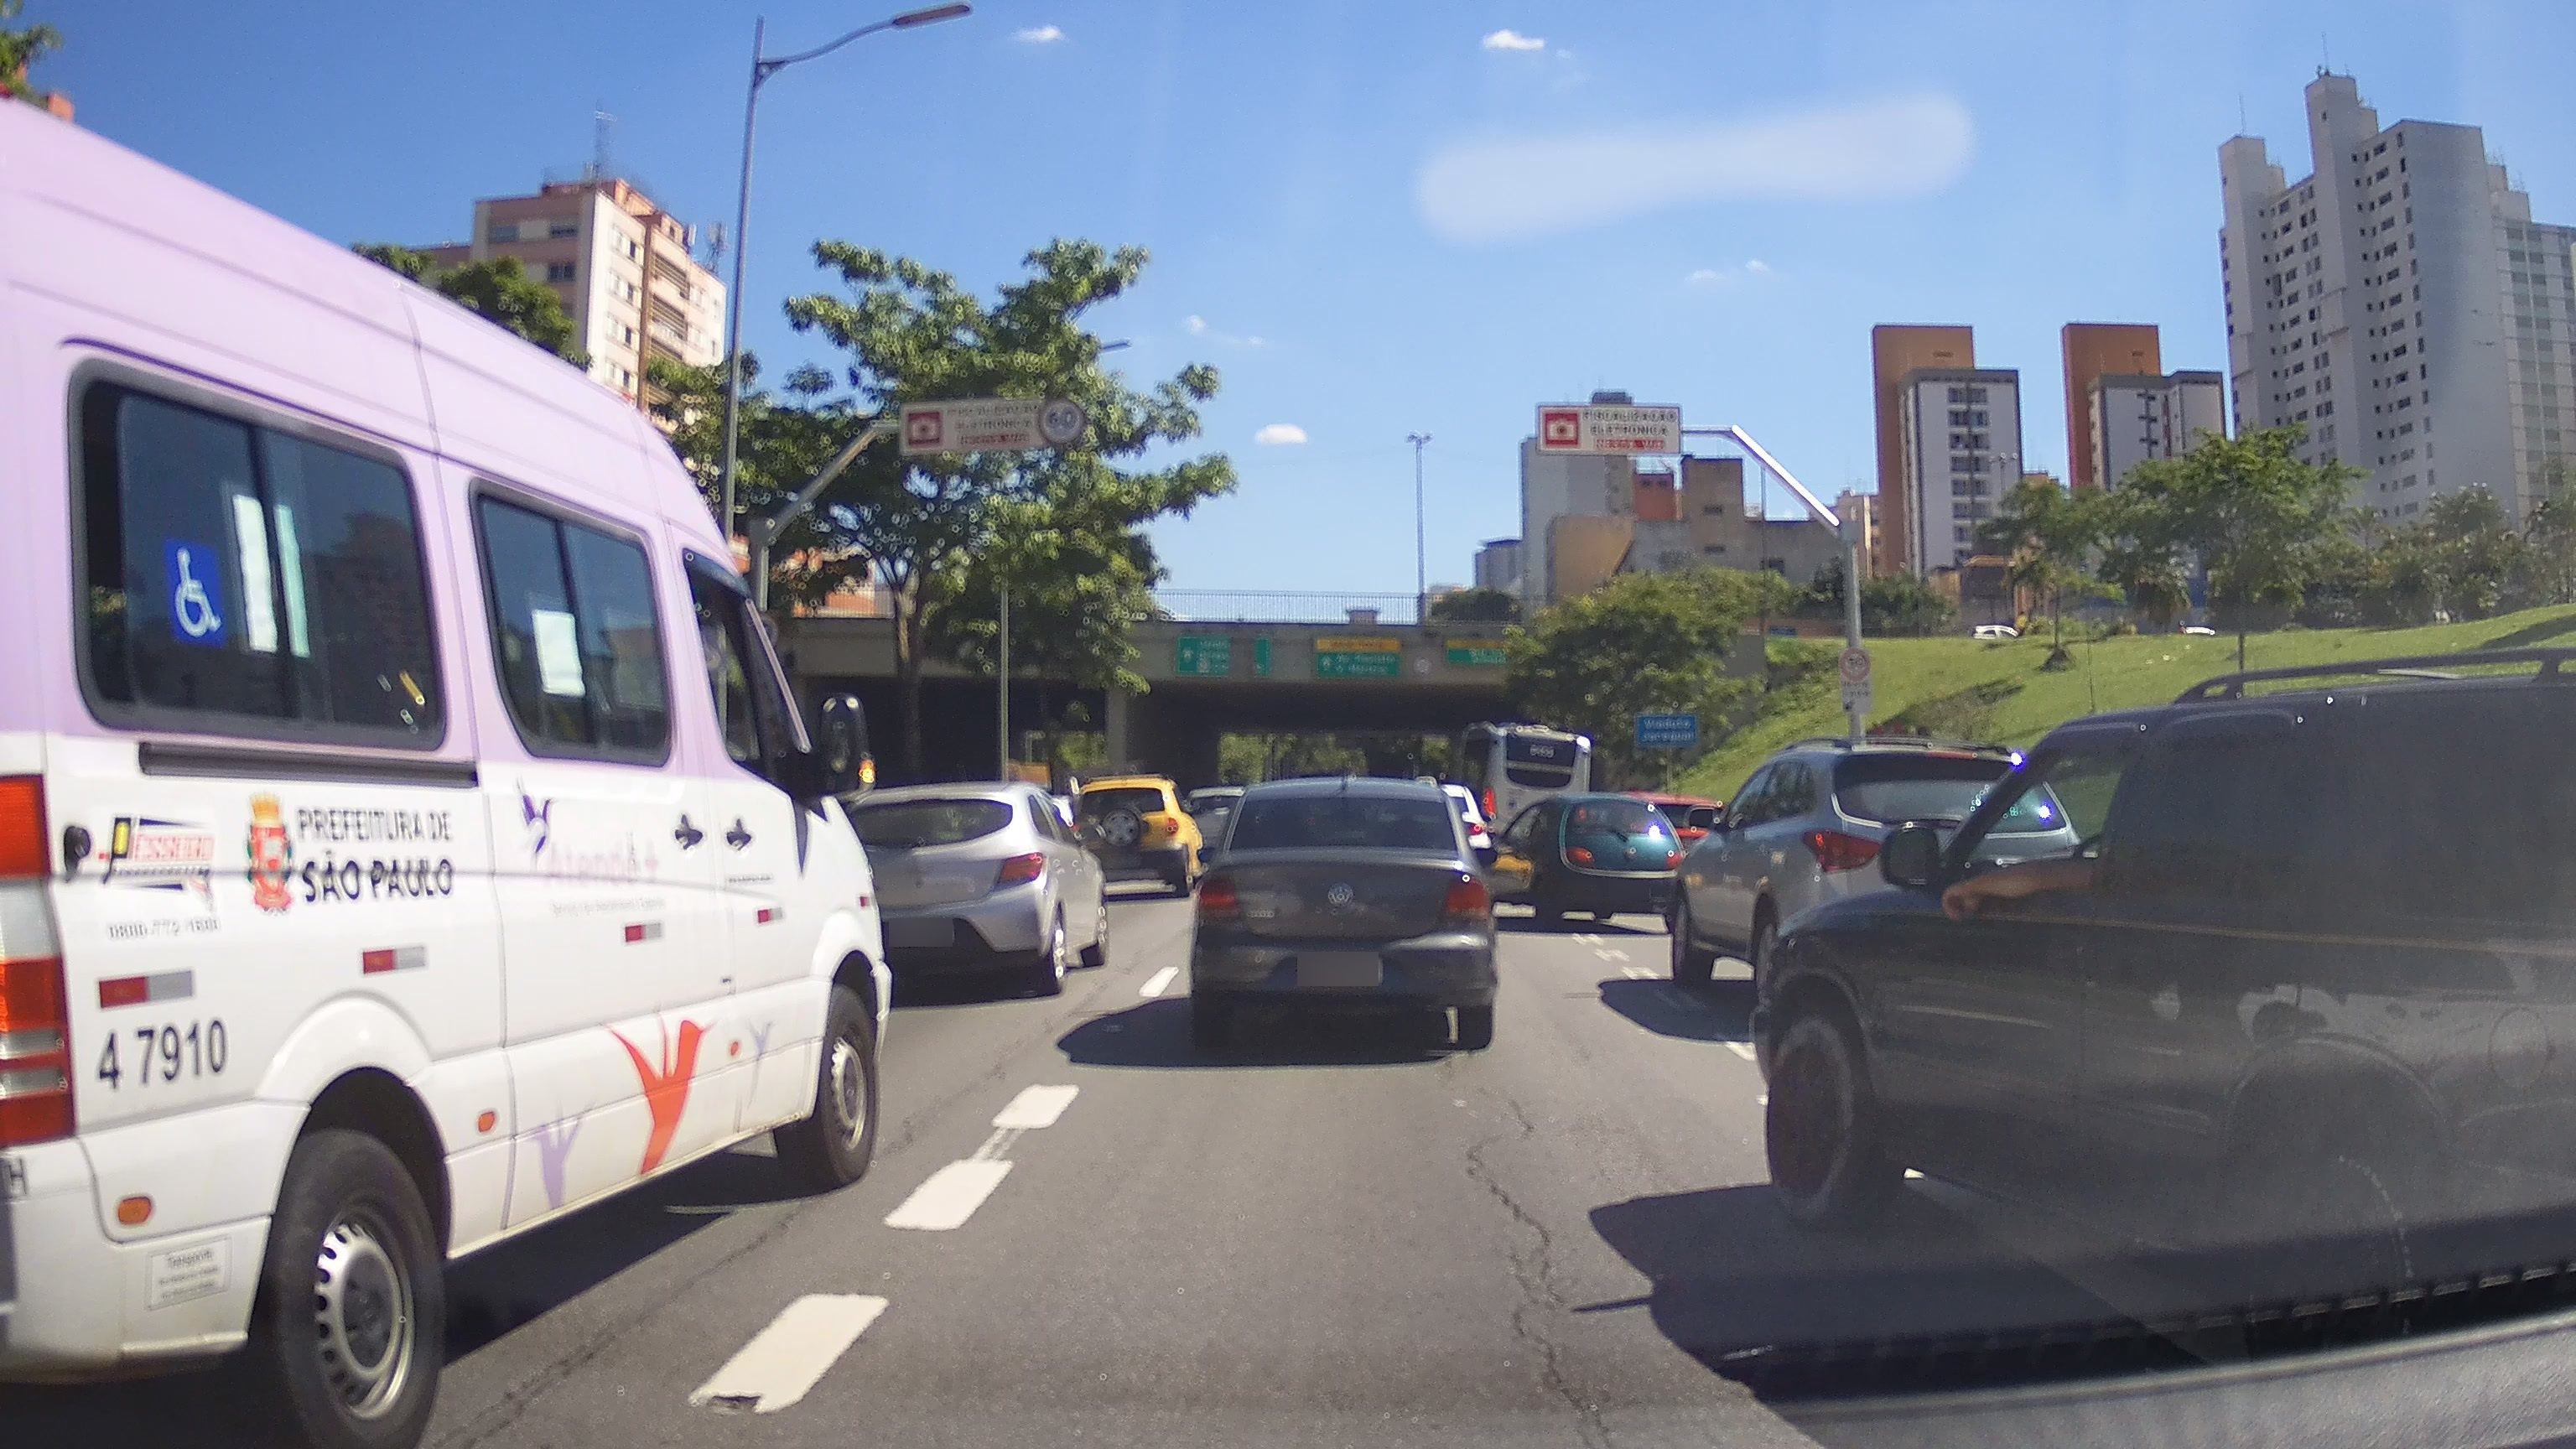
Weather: clear
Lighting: day
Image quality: good
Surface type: driving surface
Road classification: trunk
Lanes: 3
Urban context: urban centre
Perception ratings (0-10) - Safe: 2.98, Lively: 9.15, Beautiful: 4.79, Boring: 8.16, Depressing: 4.72, Wealthy: 6.83